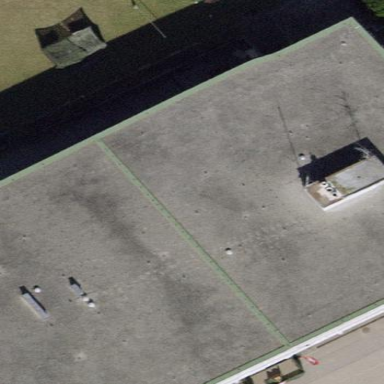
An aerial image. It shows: Military barracks building with flat roof.